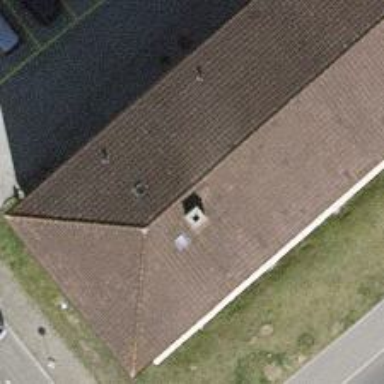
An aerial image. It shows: Apartments building with side-hipped roof shape.